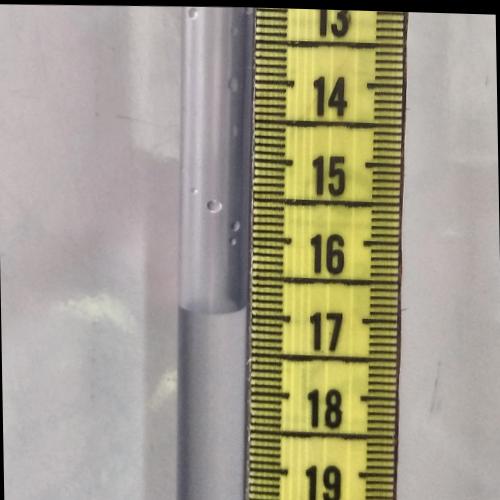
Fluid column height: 16.9 cm